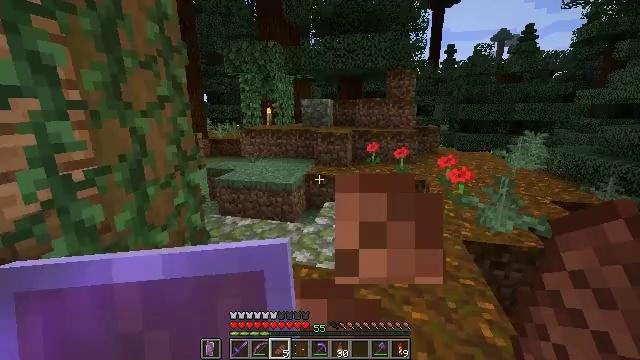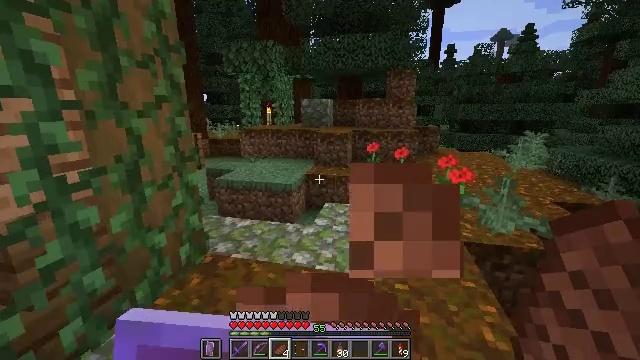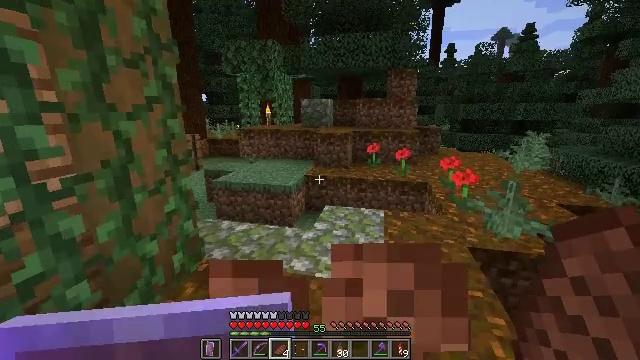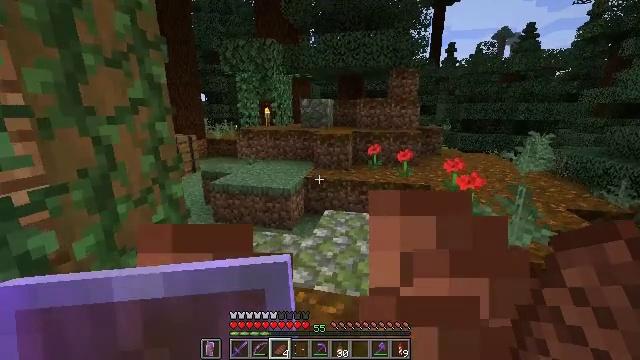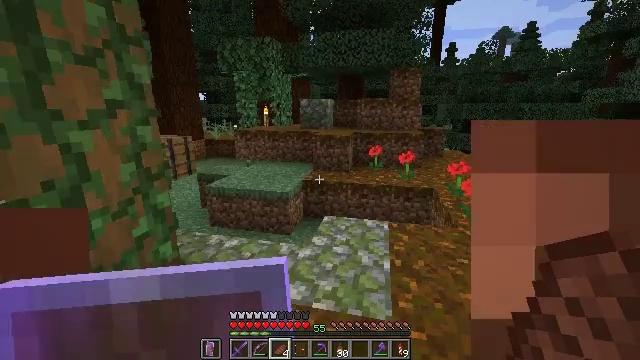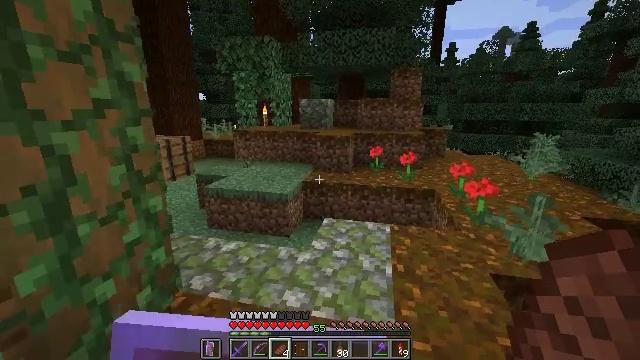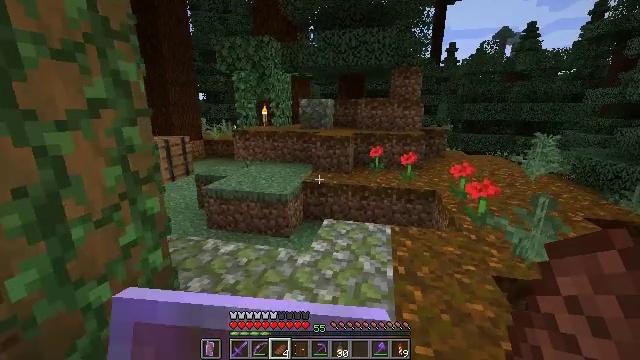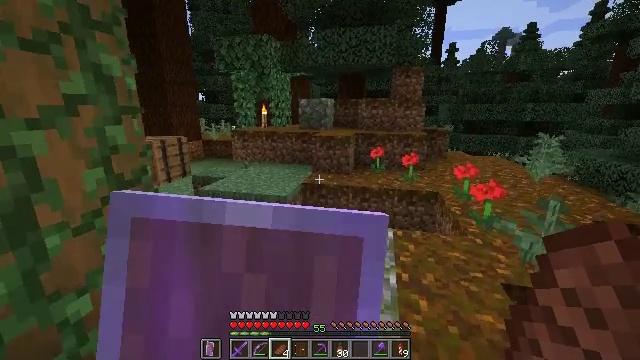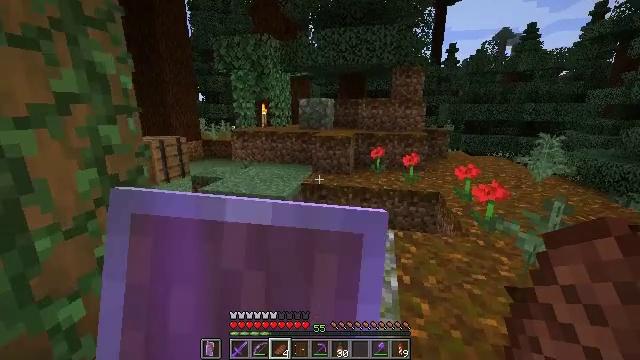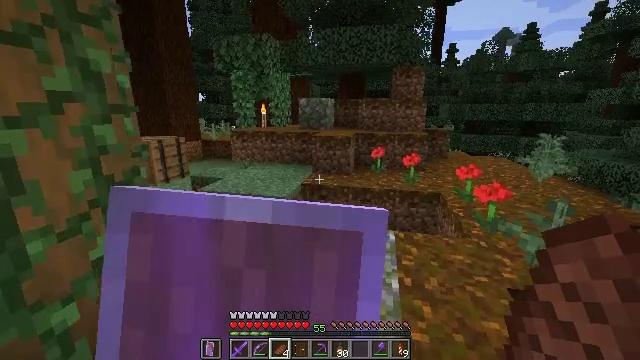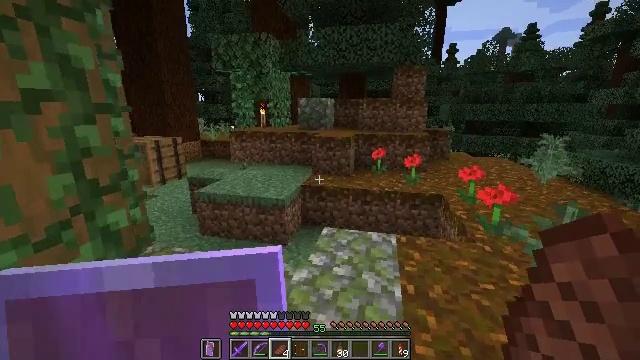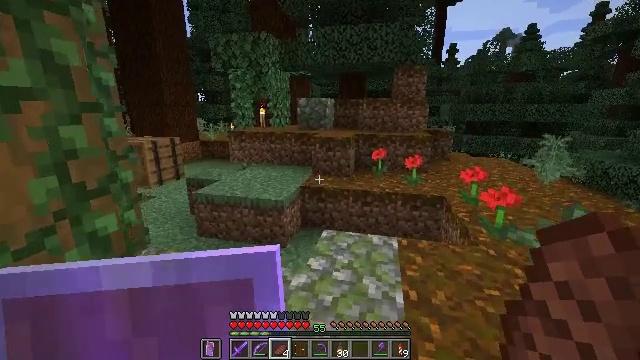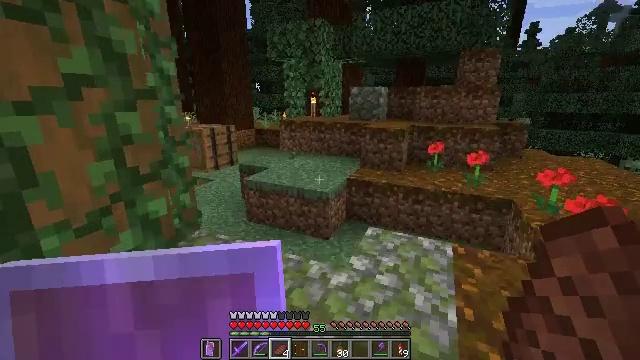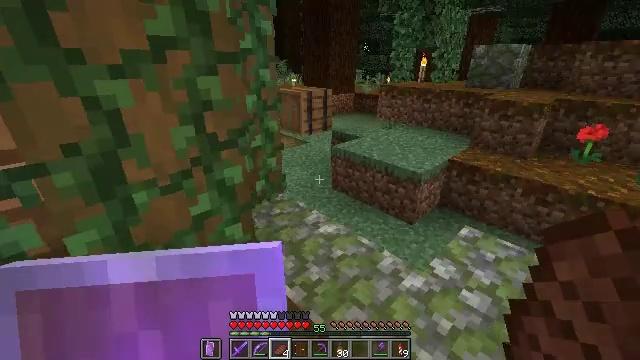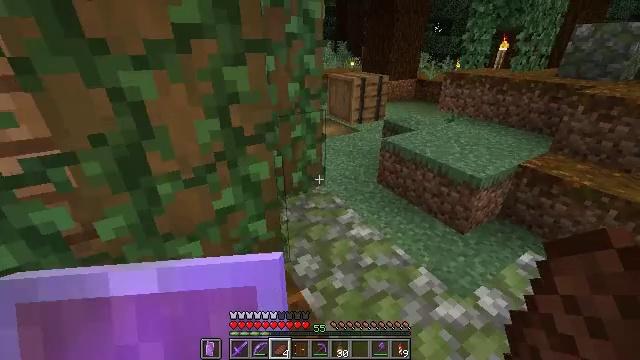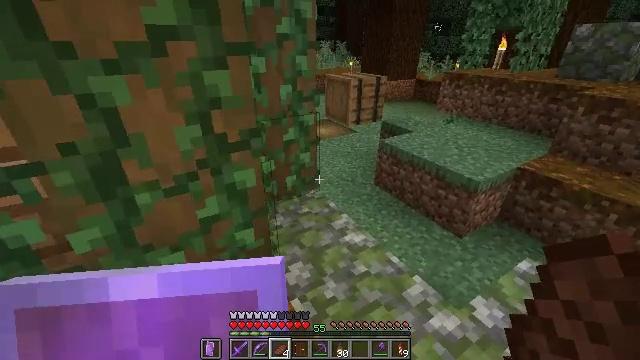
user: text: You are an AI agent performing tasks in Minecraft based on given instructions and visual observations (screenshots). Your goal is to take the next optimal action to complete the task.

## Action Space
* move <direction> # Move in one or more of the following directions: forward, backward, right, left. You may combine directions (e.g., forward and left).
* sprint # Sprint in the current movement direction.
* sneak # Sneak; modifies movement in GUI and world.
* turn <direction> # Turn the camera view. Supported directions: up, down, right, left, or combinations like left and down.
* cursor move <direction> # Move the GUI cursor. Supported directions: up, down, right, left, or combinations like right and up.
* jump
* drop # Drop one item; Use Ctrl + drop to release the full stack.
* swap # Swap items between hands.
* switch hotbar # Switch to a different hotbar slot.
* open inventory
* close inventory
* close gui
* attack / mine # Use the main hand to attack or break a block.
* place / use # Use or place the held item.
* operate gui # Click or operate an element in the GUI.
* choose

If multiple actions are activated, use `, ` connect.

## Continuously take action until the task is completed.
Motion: motion action
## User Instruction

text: Retrieve vines from walls or cliffs.
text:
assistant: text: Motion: move forward, use / place
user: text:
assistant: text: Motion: move forward, use / place
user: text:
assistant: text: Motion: move forward, use / place
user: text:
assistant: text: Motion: move forward, use / place
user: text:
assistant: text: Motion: move forward, use / place
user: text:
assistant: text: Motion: move forward, use / place
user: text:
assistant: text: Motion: move forward, use / place
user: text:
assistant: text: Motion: move forward, use / place
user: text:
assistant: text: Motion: move forward, use / place
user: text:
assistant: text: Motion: move forward
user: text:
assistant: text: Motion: move forward
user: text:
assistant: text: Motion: move forward, turn left and down
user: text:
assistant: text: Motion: move forward and move right, turn left and down
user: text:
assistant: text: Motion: move forward and move right, turn left and down
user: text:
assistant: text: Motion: move forward and move right
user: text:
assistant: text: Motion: move forward and move right
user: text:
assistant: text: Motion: move forward and move right
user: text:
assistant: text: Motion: move forward and move right
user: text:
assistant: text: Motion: move forward and move right
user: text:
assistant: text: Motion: move forward and move right
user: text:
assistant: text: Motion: move forward and move right
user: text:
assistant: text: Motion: move forward and move right
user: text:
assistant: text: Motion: move forward and move right, turn left and up
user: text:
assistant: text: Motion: move forward and move right, turn left and up
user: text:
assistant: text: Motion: move forward and move right, turn left
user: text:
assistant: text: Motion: move forward and move right
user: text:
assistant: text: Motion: move forward and move right, turn left
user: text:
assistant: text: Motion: move forward
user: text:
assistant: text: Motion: move forward
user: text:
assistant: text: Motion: move forward